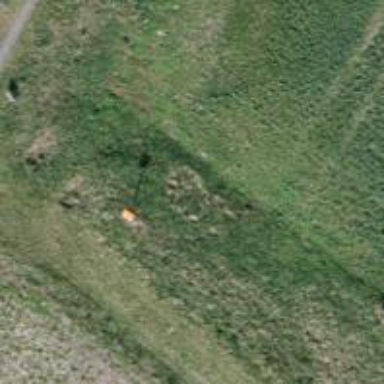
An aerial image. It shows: Pole with roofed pipeline marker.